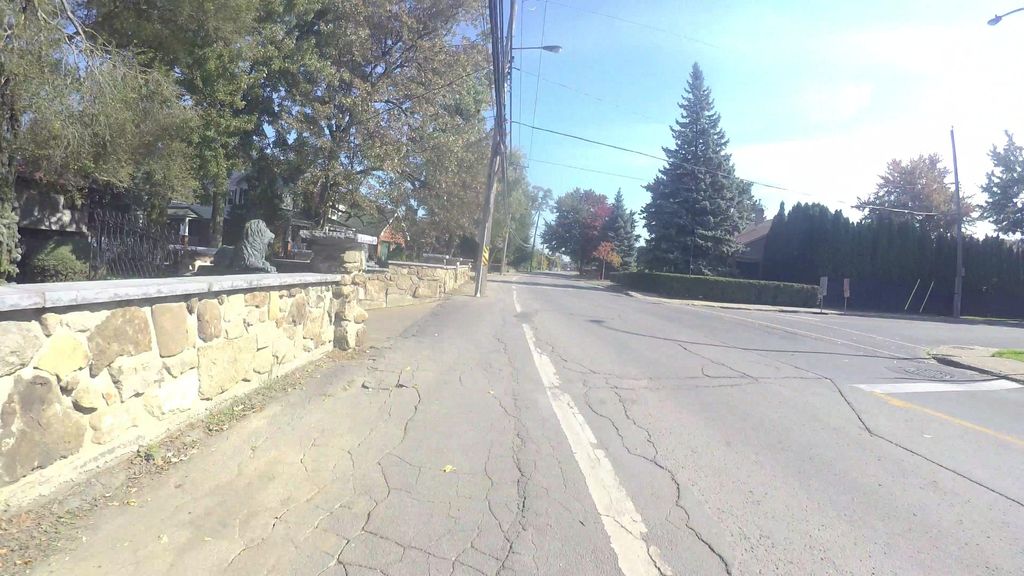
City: montreal